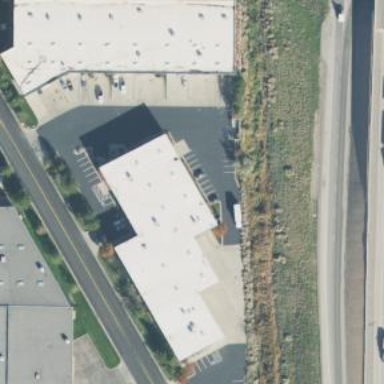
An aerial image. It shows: Industrial building.